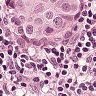
Metastatic tissue present: yes